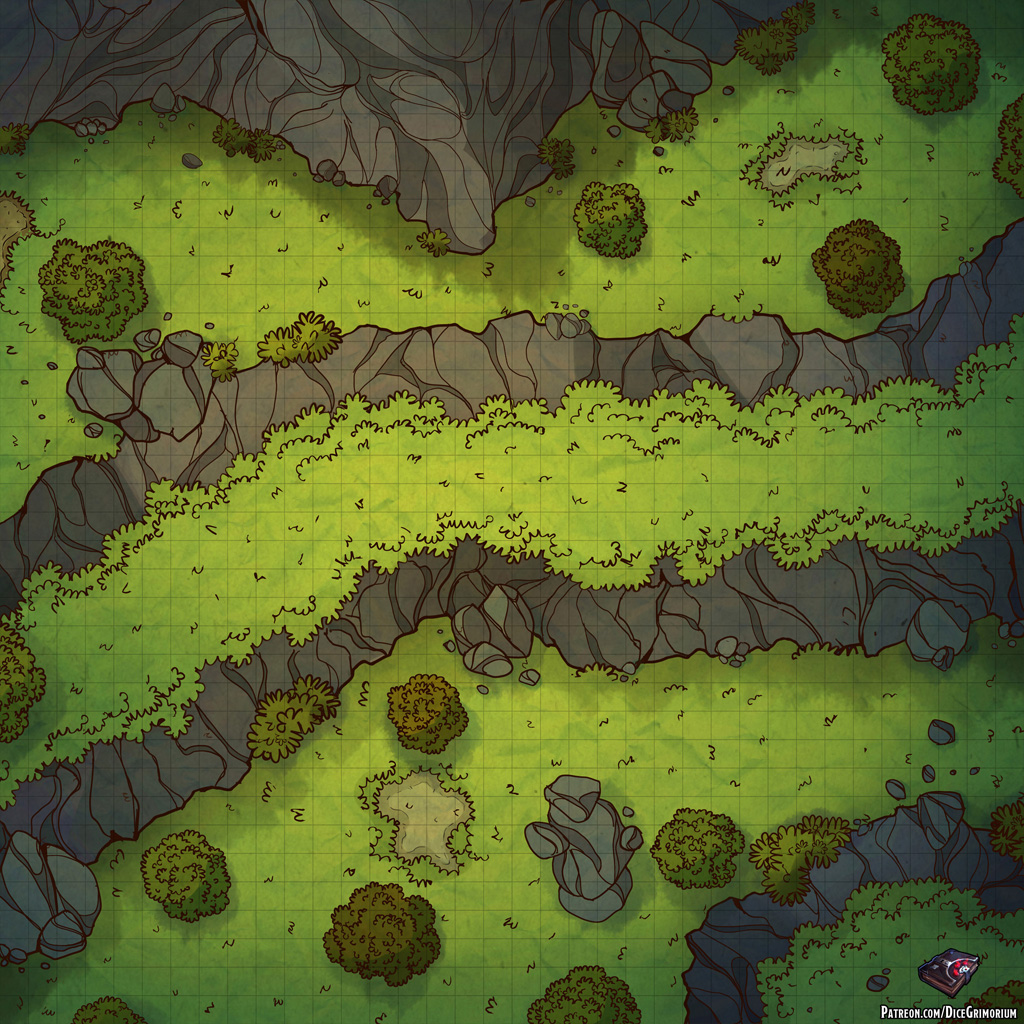
A D&D Grid Map cliffs trees (High Ground Forest Map)